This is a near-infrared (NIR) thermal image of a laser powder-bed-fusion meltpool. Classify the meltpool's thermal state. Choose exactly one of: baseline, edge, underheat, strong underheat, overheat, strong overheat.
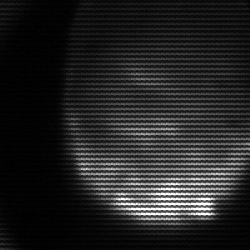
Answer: edge